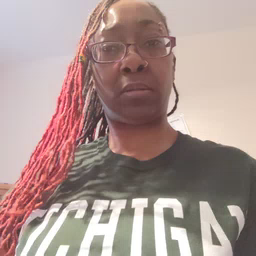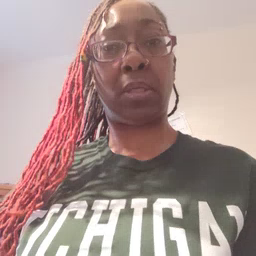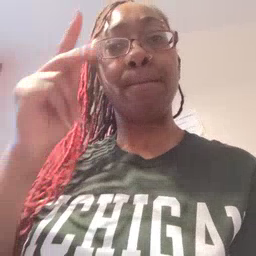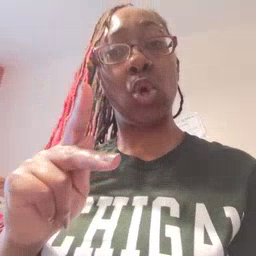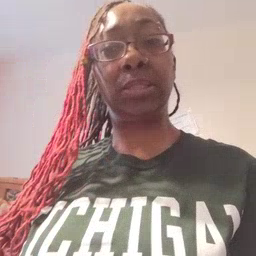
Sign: person